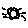
Label: sun